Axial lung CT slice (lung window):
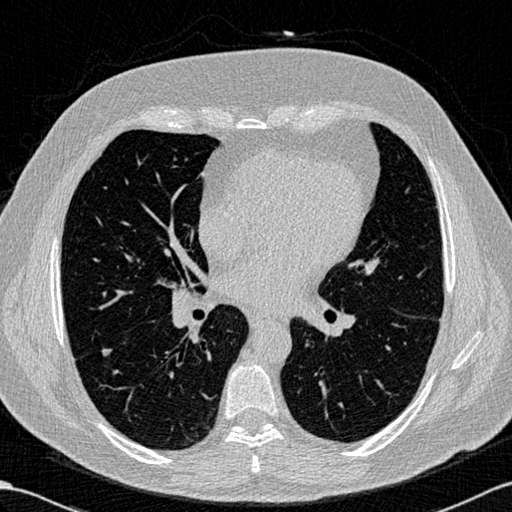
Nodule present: yes
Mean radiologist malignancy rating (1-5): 3